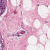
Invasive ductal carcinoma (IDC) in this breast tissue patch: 0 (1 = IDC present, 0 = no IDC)